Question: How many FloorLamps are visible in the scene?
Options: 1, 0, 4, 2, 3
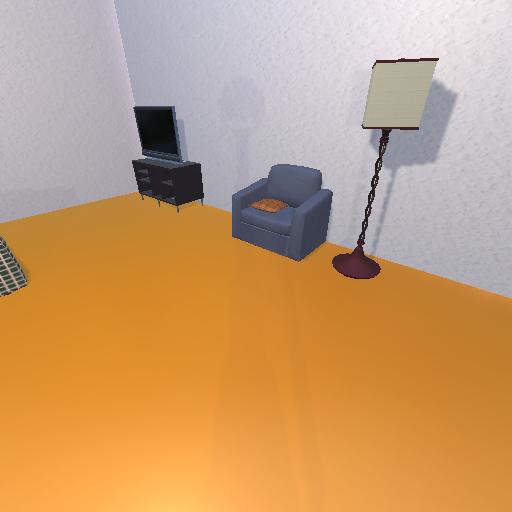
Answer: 1